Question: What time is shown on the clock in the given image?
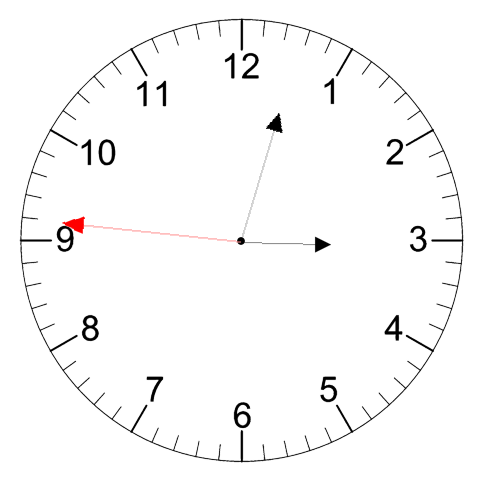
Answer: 03:02:46